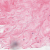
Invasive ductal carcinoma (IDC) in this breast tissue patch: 0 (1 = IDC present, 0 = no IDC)